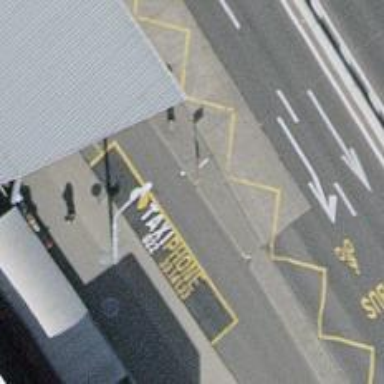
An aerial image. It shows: Taxi stand.